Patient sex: M
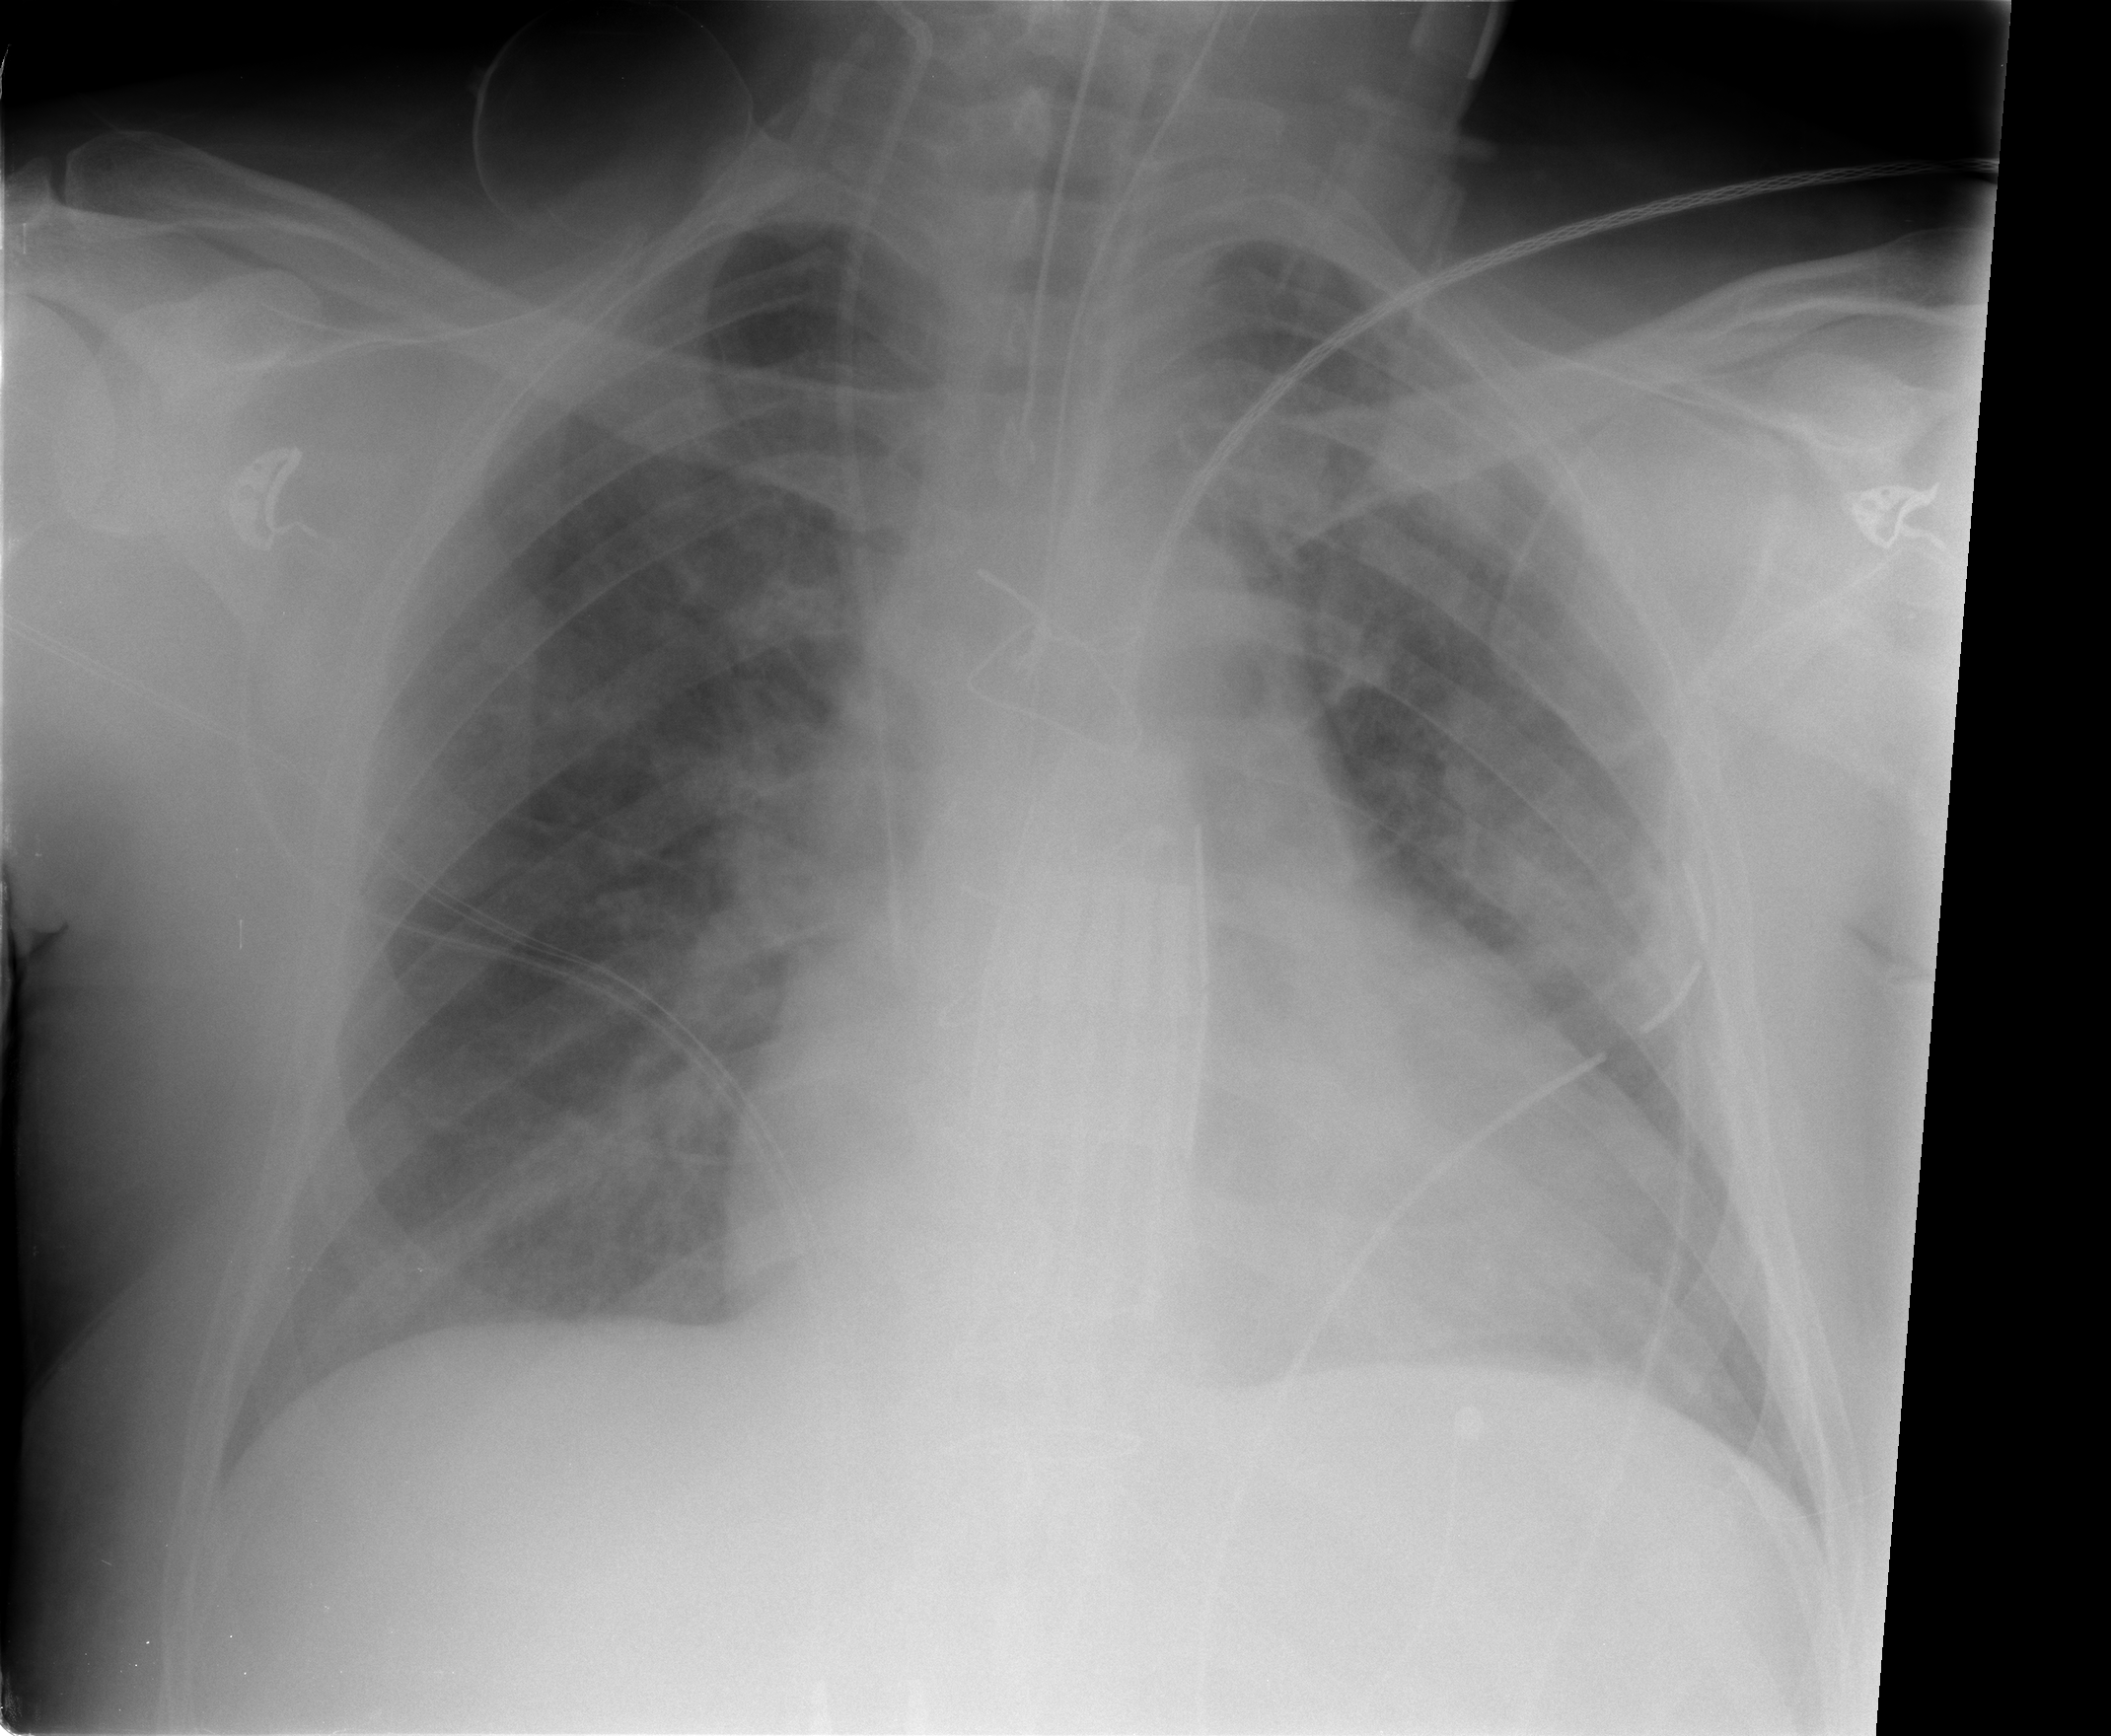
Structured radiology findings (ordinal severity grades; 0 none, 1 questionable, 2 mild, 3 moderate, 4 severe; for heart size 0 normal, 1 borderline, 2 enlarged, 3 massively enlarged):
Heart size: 2
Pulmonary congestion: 2
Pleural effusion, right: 0
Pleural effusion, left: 0
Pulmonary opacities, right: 3
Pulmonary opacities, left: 3
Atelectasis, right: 3
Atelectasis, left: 3